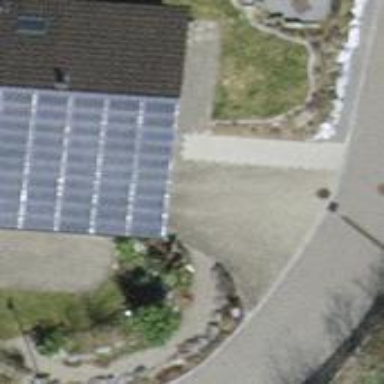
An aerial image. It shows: Solar power generator using photovoltaic method with solar photovoltaic panel types.